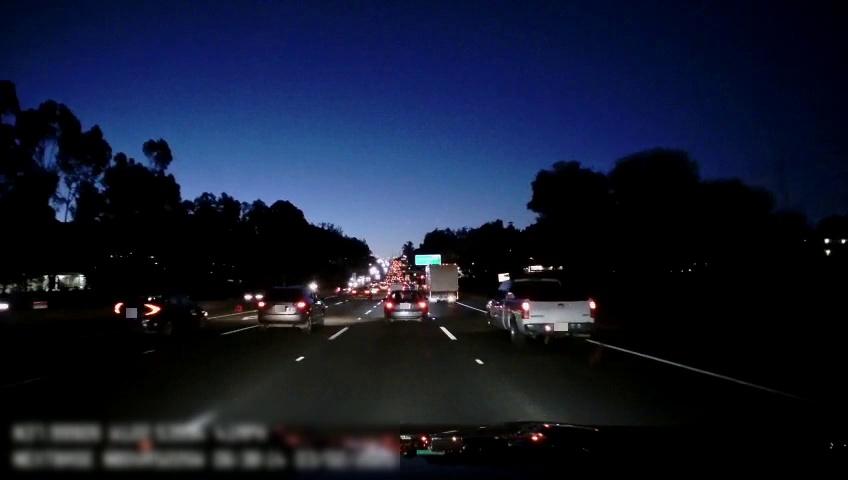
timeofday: Night
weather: Other
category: Drivable Space
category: Vehicles | Truck
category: Vehicles | Truck
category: Vehicles | SUV
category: Vehicles | SUV
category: Vehicles | Car
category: Vehicles | Car
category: Vehicles | Car
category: Vehicles | Car
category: Vehicles | SUV
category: Vehicles | Car
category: Vehicles | Car
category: Lanes | Alternate Lane
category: Lanes | Alternate Lane
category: Lanes | Current Lane
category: Lanes | Current Lane
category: Lanes | Alternate Lane
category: Traffic | Signs
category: Traffic | Signs